Question: im using bootstrap 3.0 rtl Version . i make it 12 column , it was so great when i was test the responsive layout in the Firefox ( Resize the screen ). the probelm show when i test it from the phone . the website is show like desktop version ?? why its not change to responsive look , i think the problem with 'Viewport' or something like that ? try it <URL>

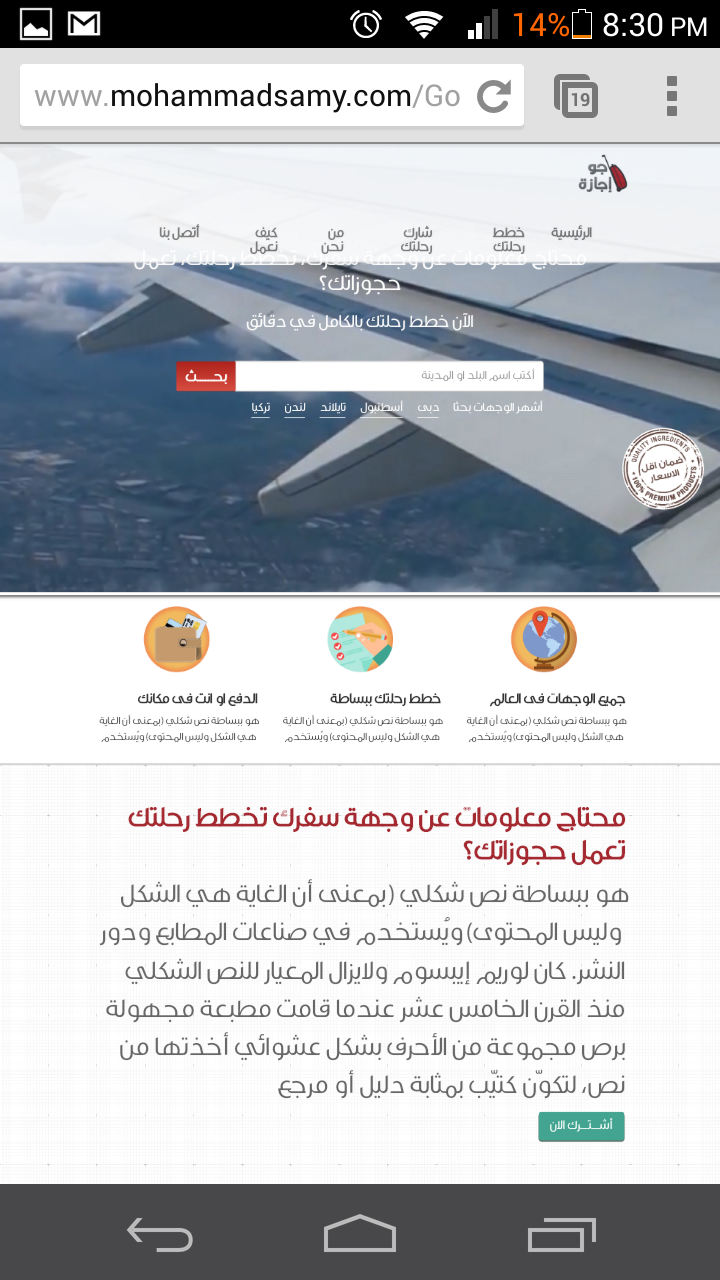
Answer: Here is the official bootstrap Insert this code before title start
'''
<meta name="viewport" content="width=device-width, initial-scale=1">
'''
Reference:- <URL>